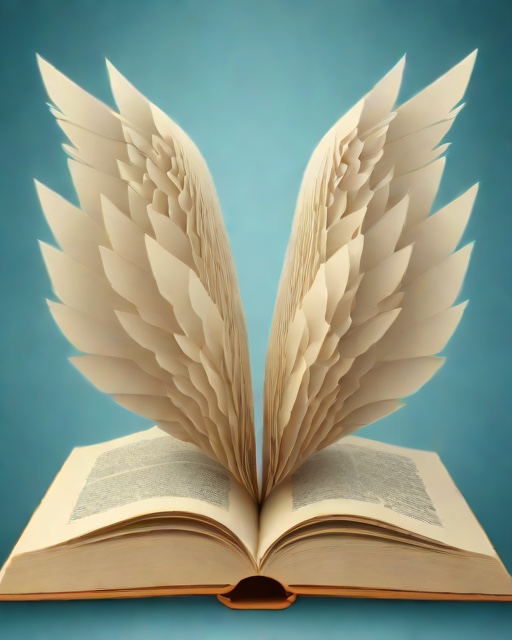
Category: Graduation